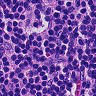
Metastatic tissue present: no